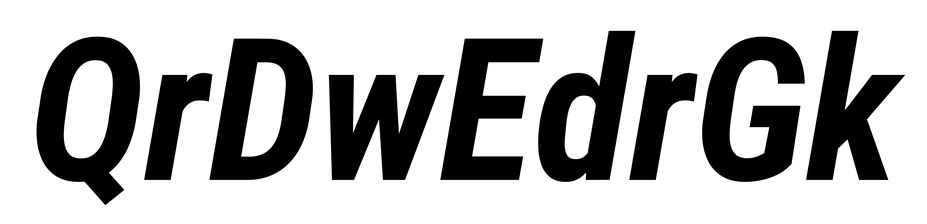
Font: Roboto-Italic_Condensed_Bold_Italic